Field crop: maize
Growth stage: 2
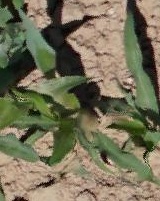
Species: maize